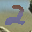
Label: 2